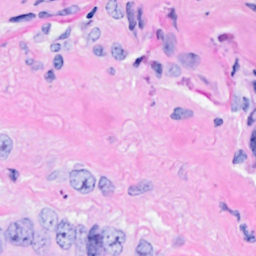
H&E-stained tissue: Breast